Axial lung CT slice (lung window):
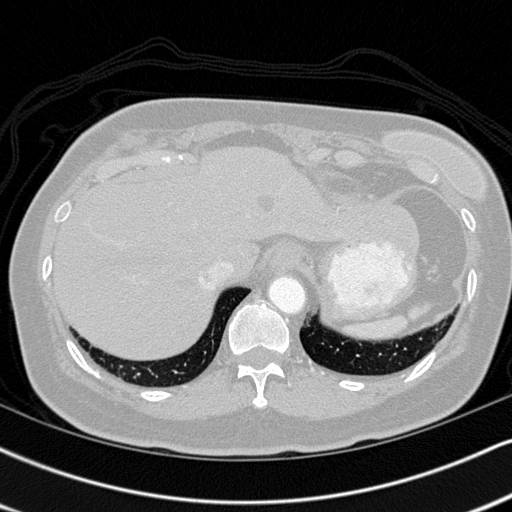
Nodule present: no